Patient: sex M, age 38
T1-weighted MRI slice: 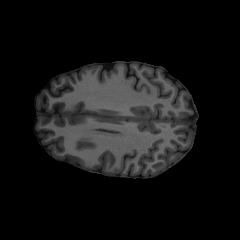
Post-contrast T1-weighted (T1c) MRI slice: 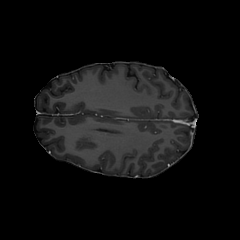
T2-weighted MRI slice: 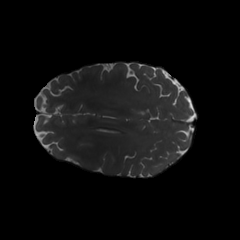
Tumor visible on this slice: no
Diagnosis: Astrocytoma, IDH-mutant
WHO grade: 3